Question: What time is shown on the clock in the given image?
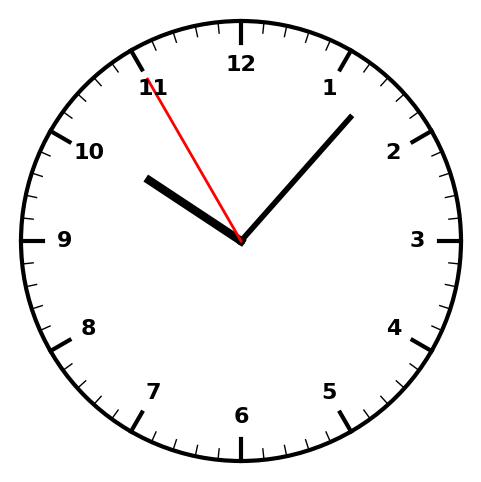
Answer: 10:06:55